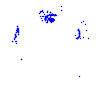
Particle: proton